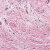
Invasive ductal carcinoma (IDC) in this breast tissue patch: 0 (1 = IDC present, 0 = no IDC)